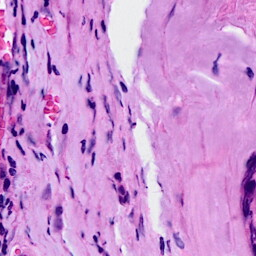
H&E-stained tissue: Breast